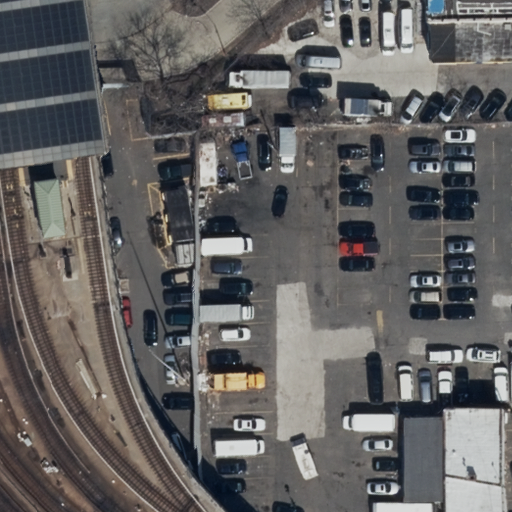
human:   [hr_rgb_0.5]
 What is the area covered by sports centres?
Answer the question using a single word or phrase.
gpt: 193m2

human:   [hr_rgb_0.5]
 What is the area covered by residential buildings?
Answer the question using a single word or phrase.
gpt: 3227m2

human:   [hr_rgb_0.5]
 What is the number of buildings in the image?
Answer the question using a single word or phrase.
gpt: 5

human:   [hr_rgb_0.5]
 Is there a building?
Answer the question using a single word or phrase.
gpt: yes

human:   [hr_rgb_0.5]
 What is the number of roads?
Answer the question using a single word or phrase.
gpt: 6

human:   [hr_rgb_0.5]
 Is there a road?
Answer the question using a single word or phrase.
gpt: yes

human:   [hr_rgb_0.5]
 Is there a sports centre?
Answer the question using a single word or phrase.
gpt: yes

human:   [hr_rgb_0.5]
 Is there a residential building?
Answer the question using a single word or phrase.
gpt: yes

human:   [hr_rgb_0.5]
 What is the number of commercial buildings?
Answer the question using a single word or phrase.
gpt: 0

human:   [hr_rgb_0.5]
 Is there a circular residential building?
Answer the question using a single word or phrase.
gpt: no

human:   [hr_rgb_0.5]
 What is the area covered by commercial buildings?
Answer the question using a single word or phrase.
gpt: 0m2

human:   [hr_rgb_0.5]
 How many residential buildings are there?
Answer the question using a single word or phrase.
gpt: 5

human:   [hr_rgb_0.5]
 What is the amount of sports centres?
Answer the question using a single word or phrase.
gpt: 1

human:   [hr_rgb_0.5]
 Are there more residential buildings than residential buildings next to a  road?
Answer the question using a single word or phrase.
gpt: no

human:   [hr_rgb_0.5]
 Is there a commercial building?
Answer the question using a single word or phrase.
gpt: no

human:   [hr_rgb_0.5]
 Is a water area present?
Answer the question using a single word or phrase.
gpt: no

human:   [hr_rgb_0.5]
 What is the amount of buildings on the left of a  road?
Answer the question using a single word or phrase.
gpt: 2

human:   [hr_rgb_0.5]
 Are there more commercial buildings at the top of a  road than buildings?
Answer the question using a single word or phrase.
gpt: no

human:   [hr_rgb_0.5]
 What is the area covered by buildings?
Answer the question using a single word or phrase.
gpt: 3227m2

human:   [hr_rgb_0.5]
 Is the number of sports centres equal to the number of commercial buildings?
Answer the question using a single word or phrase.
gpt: no

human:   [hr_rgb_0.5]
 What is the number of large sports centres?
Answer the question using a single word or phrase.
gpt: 0

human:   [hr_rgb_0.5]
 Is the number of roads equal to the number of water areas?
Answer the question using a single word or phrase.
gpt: no

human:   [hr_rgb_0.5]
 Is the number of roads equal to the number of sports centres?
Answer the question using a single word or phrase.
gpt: no

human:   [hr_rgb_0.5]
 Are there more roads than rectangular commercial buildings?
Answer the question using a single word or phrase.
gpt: yes

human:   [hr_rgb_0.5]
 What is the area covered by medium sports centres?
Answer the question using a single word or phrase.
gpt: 193m2

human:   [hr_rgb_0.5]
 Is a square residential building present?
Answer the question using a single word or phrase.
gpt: no

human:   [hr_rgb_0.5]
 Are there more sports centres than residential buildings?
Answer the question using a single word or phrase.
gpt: no

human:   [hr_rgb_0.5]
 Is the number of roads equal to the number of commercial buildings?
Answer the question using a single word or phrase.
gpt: no

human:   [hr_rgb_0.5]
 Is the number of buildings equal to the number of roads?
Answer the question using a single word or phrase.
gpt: no

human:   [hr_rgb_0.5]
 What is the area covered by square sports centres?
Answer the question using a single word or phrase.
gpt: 0m2

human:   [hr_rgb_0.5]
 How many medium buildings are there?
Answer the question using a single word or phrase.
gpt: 3

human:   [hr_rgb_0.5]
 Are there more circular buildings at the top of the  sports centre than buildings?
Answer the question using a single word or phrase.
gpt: no

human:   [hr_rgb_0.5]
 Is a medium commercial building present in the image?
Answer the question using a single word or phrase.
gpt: no

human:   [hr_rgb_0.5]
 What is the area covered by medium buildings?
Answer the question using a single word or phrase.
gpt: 673m2

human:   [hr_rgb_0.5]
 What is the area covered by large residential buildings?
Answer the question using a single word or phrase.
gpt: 2505m2

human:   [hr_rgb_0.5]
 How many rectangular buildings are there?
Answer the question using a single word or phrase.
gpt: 4

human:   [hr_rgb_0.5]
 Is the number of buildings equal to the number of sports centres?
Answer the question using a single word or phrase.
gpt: no

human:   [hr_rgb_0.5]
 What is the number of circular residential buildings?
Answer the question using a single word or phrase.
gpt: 0

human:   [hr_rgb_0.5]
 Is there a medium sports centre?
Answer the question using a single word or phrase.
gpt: yes

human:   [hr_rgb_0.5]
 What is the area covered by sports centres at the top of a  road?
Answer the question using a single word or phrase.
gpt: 193m2

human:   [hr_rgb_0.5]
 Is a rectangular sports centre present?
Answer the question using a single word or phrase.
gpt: yes

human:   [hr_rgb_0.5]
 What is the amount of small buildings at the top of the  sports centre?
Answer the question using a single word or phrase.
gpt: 0

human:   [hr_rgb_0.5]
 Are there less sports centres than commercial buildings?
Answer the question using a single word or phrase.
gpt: no

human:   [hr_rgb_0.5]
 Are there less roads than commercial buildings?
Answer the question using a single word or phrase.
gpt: no

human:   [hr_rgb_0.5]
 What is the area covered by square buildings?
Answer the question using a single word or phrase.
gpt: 0m2

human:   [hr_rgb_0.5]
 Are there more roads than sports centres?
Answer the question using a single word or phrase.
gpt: yes

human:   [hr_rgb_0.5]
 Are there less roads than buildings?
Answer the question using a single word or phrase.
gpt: no

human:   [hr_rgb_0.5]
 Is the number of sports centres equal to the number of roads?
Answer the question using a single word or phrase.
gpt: no

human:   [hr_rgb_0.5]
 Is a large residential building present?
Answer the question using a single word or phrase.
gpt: yes

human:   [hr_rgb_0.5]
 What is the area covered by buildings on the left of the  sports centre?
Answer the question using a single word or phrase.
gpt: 2554m2

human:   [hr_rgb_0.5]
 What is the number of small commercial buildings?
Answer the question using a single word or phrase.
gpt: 0

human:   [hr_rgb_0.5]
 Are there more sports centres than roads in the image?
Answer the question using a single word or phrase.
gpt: no

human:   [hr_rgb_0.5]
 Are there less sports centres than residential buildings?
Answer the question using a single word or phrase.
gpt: yes

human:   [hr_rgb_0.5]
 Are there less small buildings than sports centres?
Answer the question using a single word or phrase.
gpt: no

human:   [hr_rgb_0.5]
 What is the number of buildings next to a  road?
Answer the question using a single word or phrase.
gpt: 5

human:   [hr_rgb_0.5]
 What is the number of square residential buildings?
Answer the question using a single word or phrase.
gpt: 0

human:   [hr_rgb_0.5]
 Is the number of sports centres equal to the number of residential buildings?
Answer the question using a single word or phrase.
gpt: no

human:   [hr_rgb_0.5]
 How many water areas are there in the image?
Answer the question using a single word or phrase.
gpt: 0

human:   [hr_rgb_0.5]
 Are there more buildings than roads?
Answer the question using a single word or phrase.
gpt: no

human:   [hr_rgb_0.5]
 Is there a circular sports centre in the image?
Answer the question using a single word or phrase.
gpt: no

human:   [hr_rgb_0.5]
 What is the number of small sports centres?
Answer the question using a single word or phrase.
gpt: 0

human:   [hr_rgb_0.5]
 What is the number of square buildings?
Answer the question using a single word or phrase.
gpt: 0

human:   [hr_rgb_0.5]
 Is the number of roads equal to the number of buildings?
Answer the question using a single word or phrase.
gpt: no

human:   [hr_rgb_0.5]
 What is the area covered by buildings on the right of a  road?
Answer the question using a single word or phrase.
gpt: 722m2